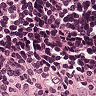
Metastatic tissue present: yes